This time-domain trace was recorded on a rotor test rig. What is the most likely rotor condition (normal, misalignment, unbalance, looseness)?
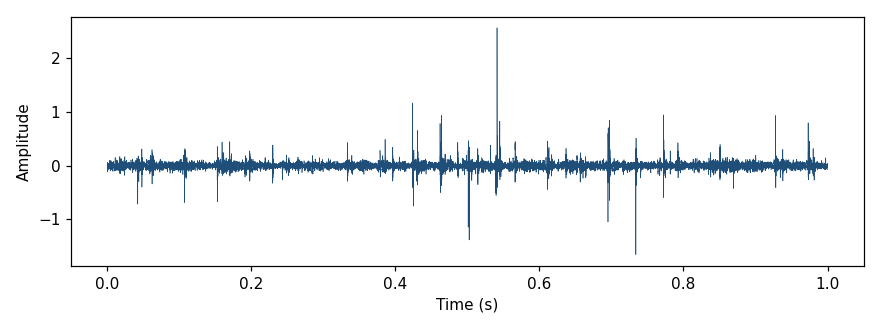
Answer: normal